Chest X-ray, AP view. Patient: 79 years old, sex M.
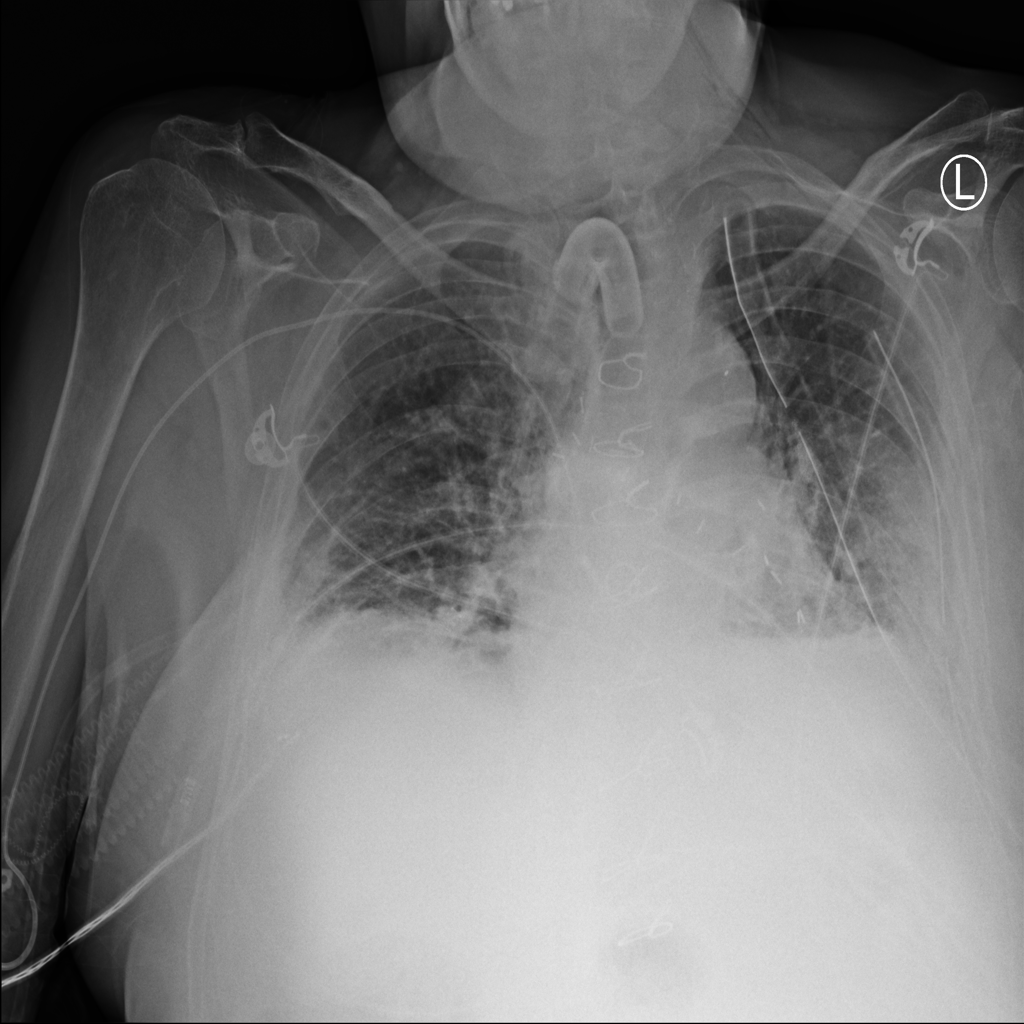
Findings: Atelectasis, Emphysema